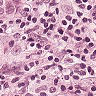
Metastatic tissue present: yes